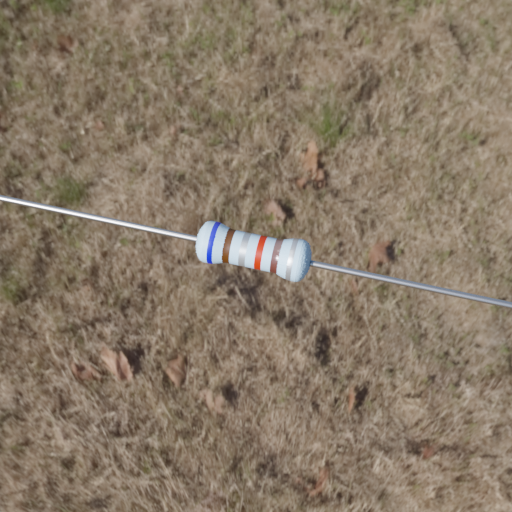
Resistor colour bands (in order): blue, brown, silver, red, brown, silver